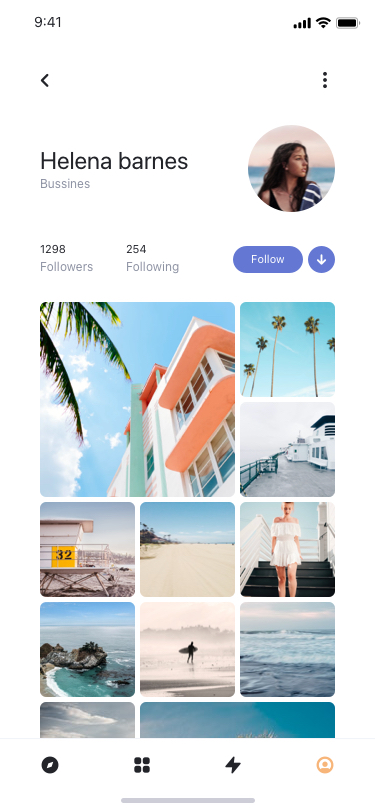
Text in this UI design:
1298
Followers
254
Following
Bussines
Helena barnes